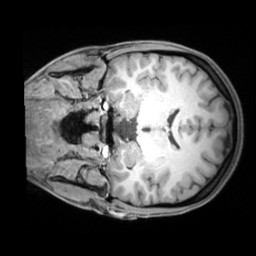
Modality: T1w
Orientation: coronal
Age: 27
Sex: female
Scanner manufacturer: siemens
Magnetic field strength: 3 T
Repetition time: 1.97 s
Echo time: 0.00206 s